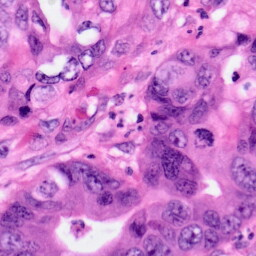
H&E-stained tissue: Pancreatic